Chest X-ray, PA view. Patient: 26 years old, sex F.
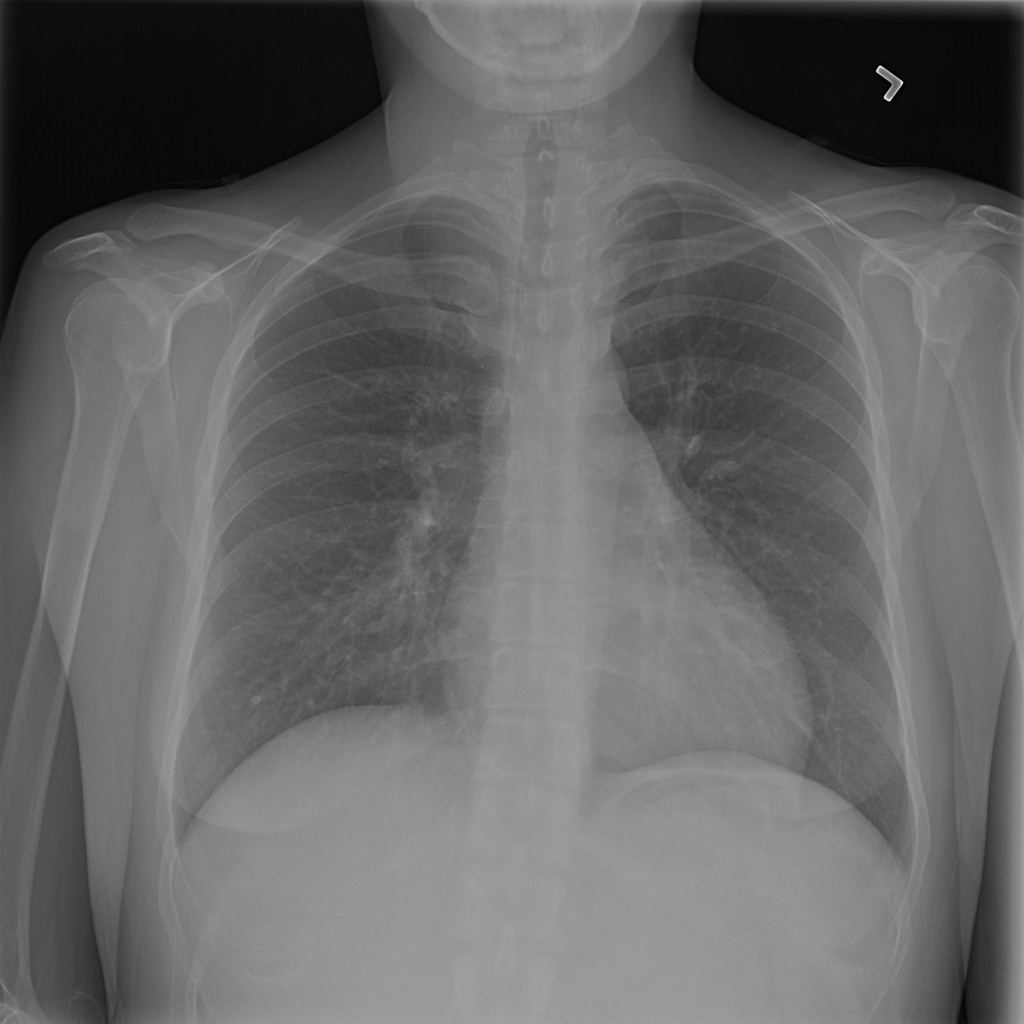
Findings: No Finding